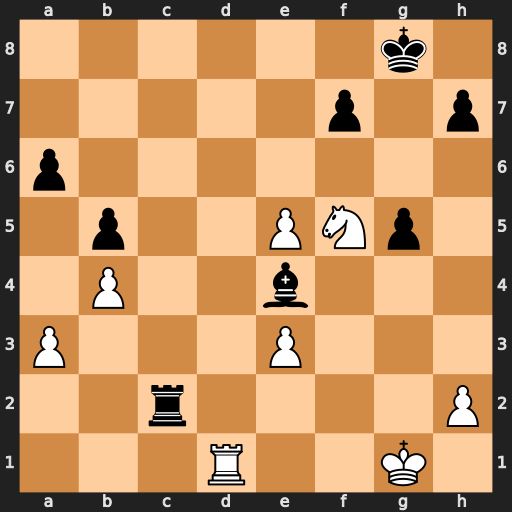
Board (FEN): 6k1/5p1p/p7/1p2PNp1/1P2b3/P3P3/2r4P/3R2K1
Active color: w
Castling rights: -
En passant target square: -
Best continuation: Rd8#